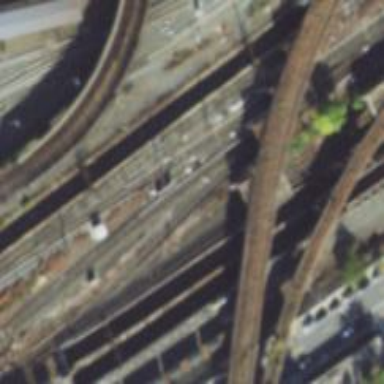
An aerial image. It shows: Railway signal.